Question: By happenstance, I noticed that the results from a query on one of my tables in a SQL Server database is doing something unexpected, and I'm not sure why.
For brevity, I'm removing some of the fields from the query and including only the sort criteria. Consider the two queries in the code below:
'''
bindingSource_History.DataSource = AsTable("SELECT [Serial Number], [Actual Ship Date] FROM dbo.History");
bindingSource_History.Sort = "Actual Ship Date DESC";
'''
and
'''
bindingSource_History.DataSource = AsTable("SELECT TOP 100 [Serial Number], [Actual Ship Date] FROM dbo.History ORDER BY [Actual Ship Date] DESC");
'''
The primary difference between them being, one returns the entire contents of the "History" table sorted by date, the other the quantity set by the user. The History table, by default, is sorted by Serial Number ascending, and Serial Number is type nvarchar.
Looking at the results, I noticed the 2nd query is returning a set of slightly out of order data:

Why is this? The rest of the rows are sorted correctly, and the first query appears to work as intended, flipping the rows circled in the picture. Is the SQL Server sort filter doing something different than the 'BindingSource'?
I even noticed that when I append 'WHERE [Actual Ship Date] = '08/01/2013'' to the 2nd query, it places the rows in the correct order. Can anyone shed some light on this? The results aren't wrong , but they're still wrong in the context of my program.
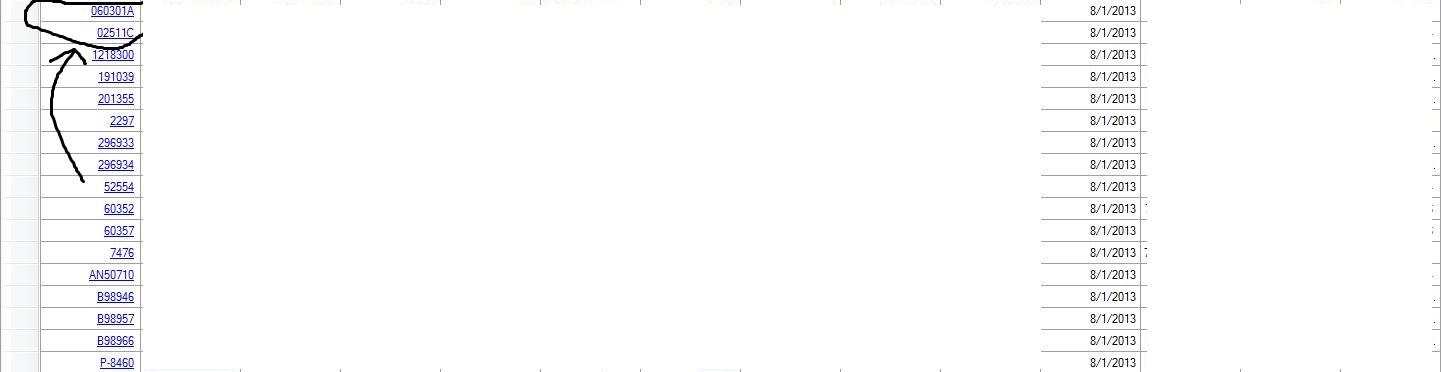
Answer: The 'ORDER BY' clause is the only way to absolutely guarantee order in the SQL language. However, in T-SQL you normally get things in the order of the clustered index; is that what you meant by the default sorting on the history table? This is because the actual records are stored sorted, so the easiest thing for SQL to do is just return them in the order it finds them.
Once you specify 'ORDER BY [Actual Ship Date]', you're telling SQL Server that it has to sort by that field, and it can ignore Serial Number. So it sorts on ship date, and then returns 100 records from an internal, sorted but temporary set of records. So it's no longer reading straight through the clustered index, and you lose the property of being sorted by Serial Number.
If you want both, add 'ORDER BY [Actual Ship Date] ASC, [Serial Number] [DESC]'.
For a bit of background reading, have a read about <URL> is jumbled WRT to the serial number because it's being sorted by the ship date. SQL's 'ORDER BY' is an example of an unstable sort, which is why your serial numbers are jumbled.